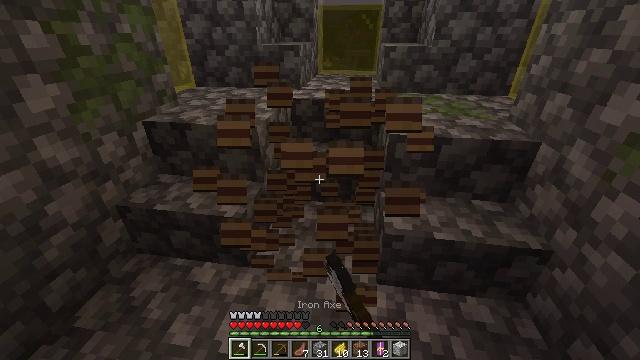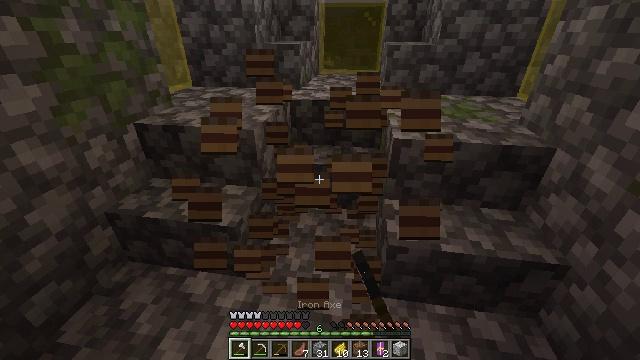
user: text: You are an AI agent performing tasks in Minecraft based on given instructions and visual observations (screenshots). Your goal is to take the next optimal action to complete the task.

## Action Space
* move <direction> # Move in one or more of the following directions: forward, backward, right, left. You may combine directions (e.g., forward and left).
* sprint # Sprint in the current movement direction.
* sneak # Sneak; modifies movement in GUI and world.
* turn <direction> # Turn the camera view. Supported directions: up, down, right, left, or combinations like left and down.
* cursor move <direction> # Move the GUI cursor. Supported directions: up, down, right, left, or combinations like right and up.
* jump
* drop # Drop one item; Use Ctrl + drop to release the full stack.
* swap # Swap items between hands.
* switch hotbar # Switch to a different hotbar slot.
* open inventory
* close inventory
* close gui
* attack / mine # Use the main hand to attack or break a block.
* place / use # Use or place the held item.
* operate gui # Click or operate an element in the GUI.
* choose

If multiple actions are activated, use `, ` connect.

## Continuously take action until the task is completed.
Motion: motion action
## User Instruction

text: Attack the loom to pick it up.
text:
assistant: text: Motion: move forward
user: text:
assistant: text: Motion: no_op